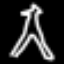
Label: The Eiffel Tower